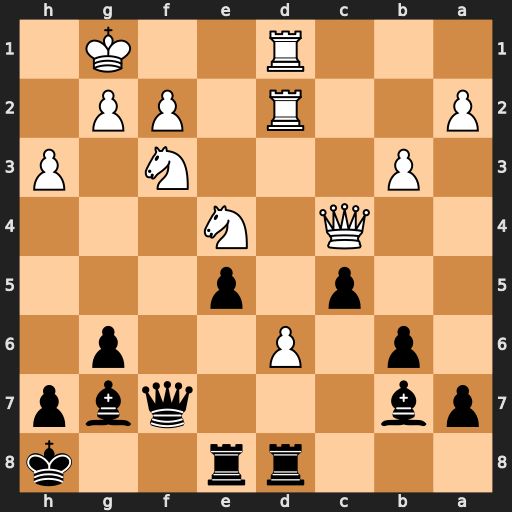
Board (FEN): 3rr2k/pb3qbp/1p1P2p1/2p1p3/2Q1N3/1P3N1P/P2R1PP1/3R2K1
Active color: b
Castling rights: -
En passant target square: -
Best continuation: Qxc4 bxc4 Bxe4